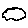
Label: cloud